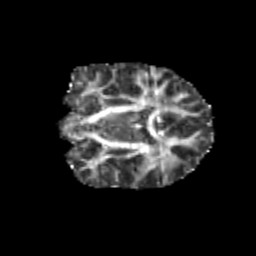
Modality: FA
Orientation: coronal
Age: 10
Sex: male
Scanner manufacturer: siemens
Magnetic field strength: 3 T
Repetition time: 3.8 s
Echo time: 0.07 s